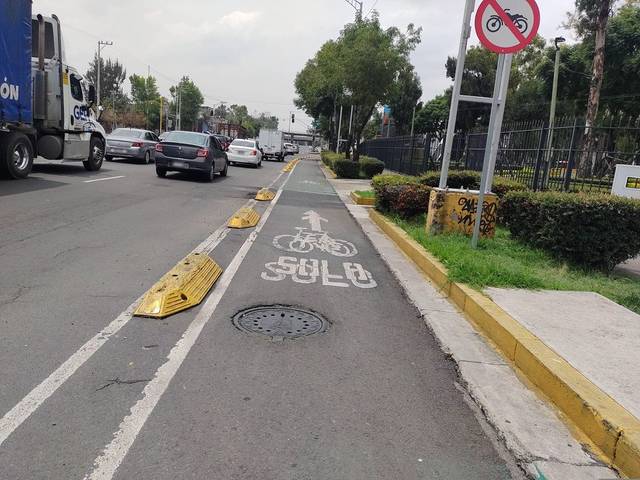
Region: Mexico
Coordinates: 19.436, -99.115